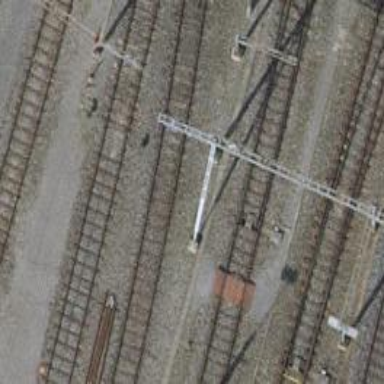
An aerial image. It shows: Railway switch.